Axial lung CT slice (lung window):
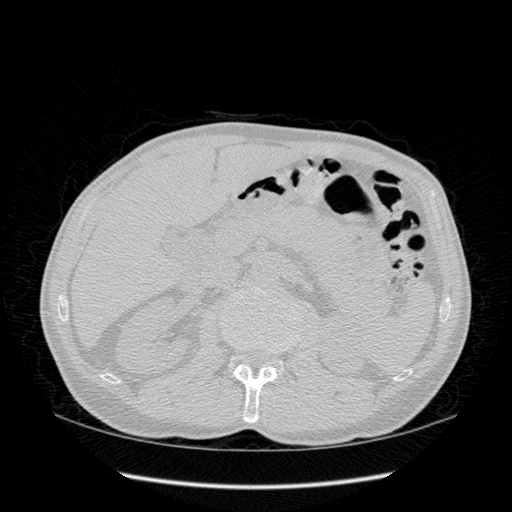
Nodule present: no